Field crop: tomato
Growth stage: 2
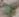
Species: solanum